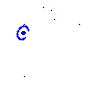
Particle: kaon